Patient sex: F
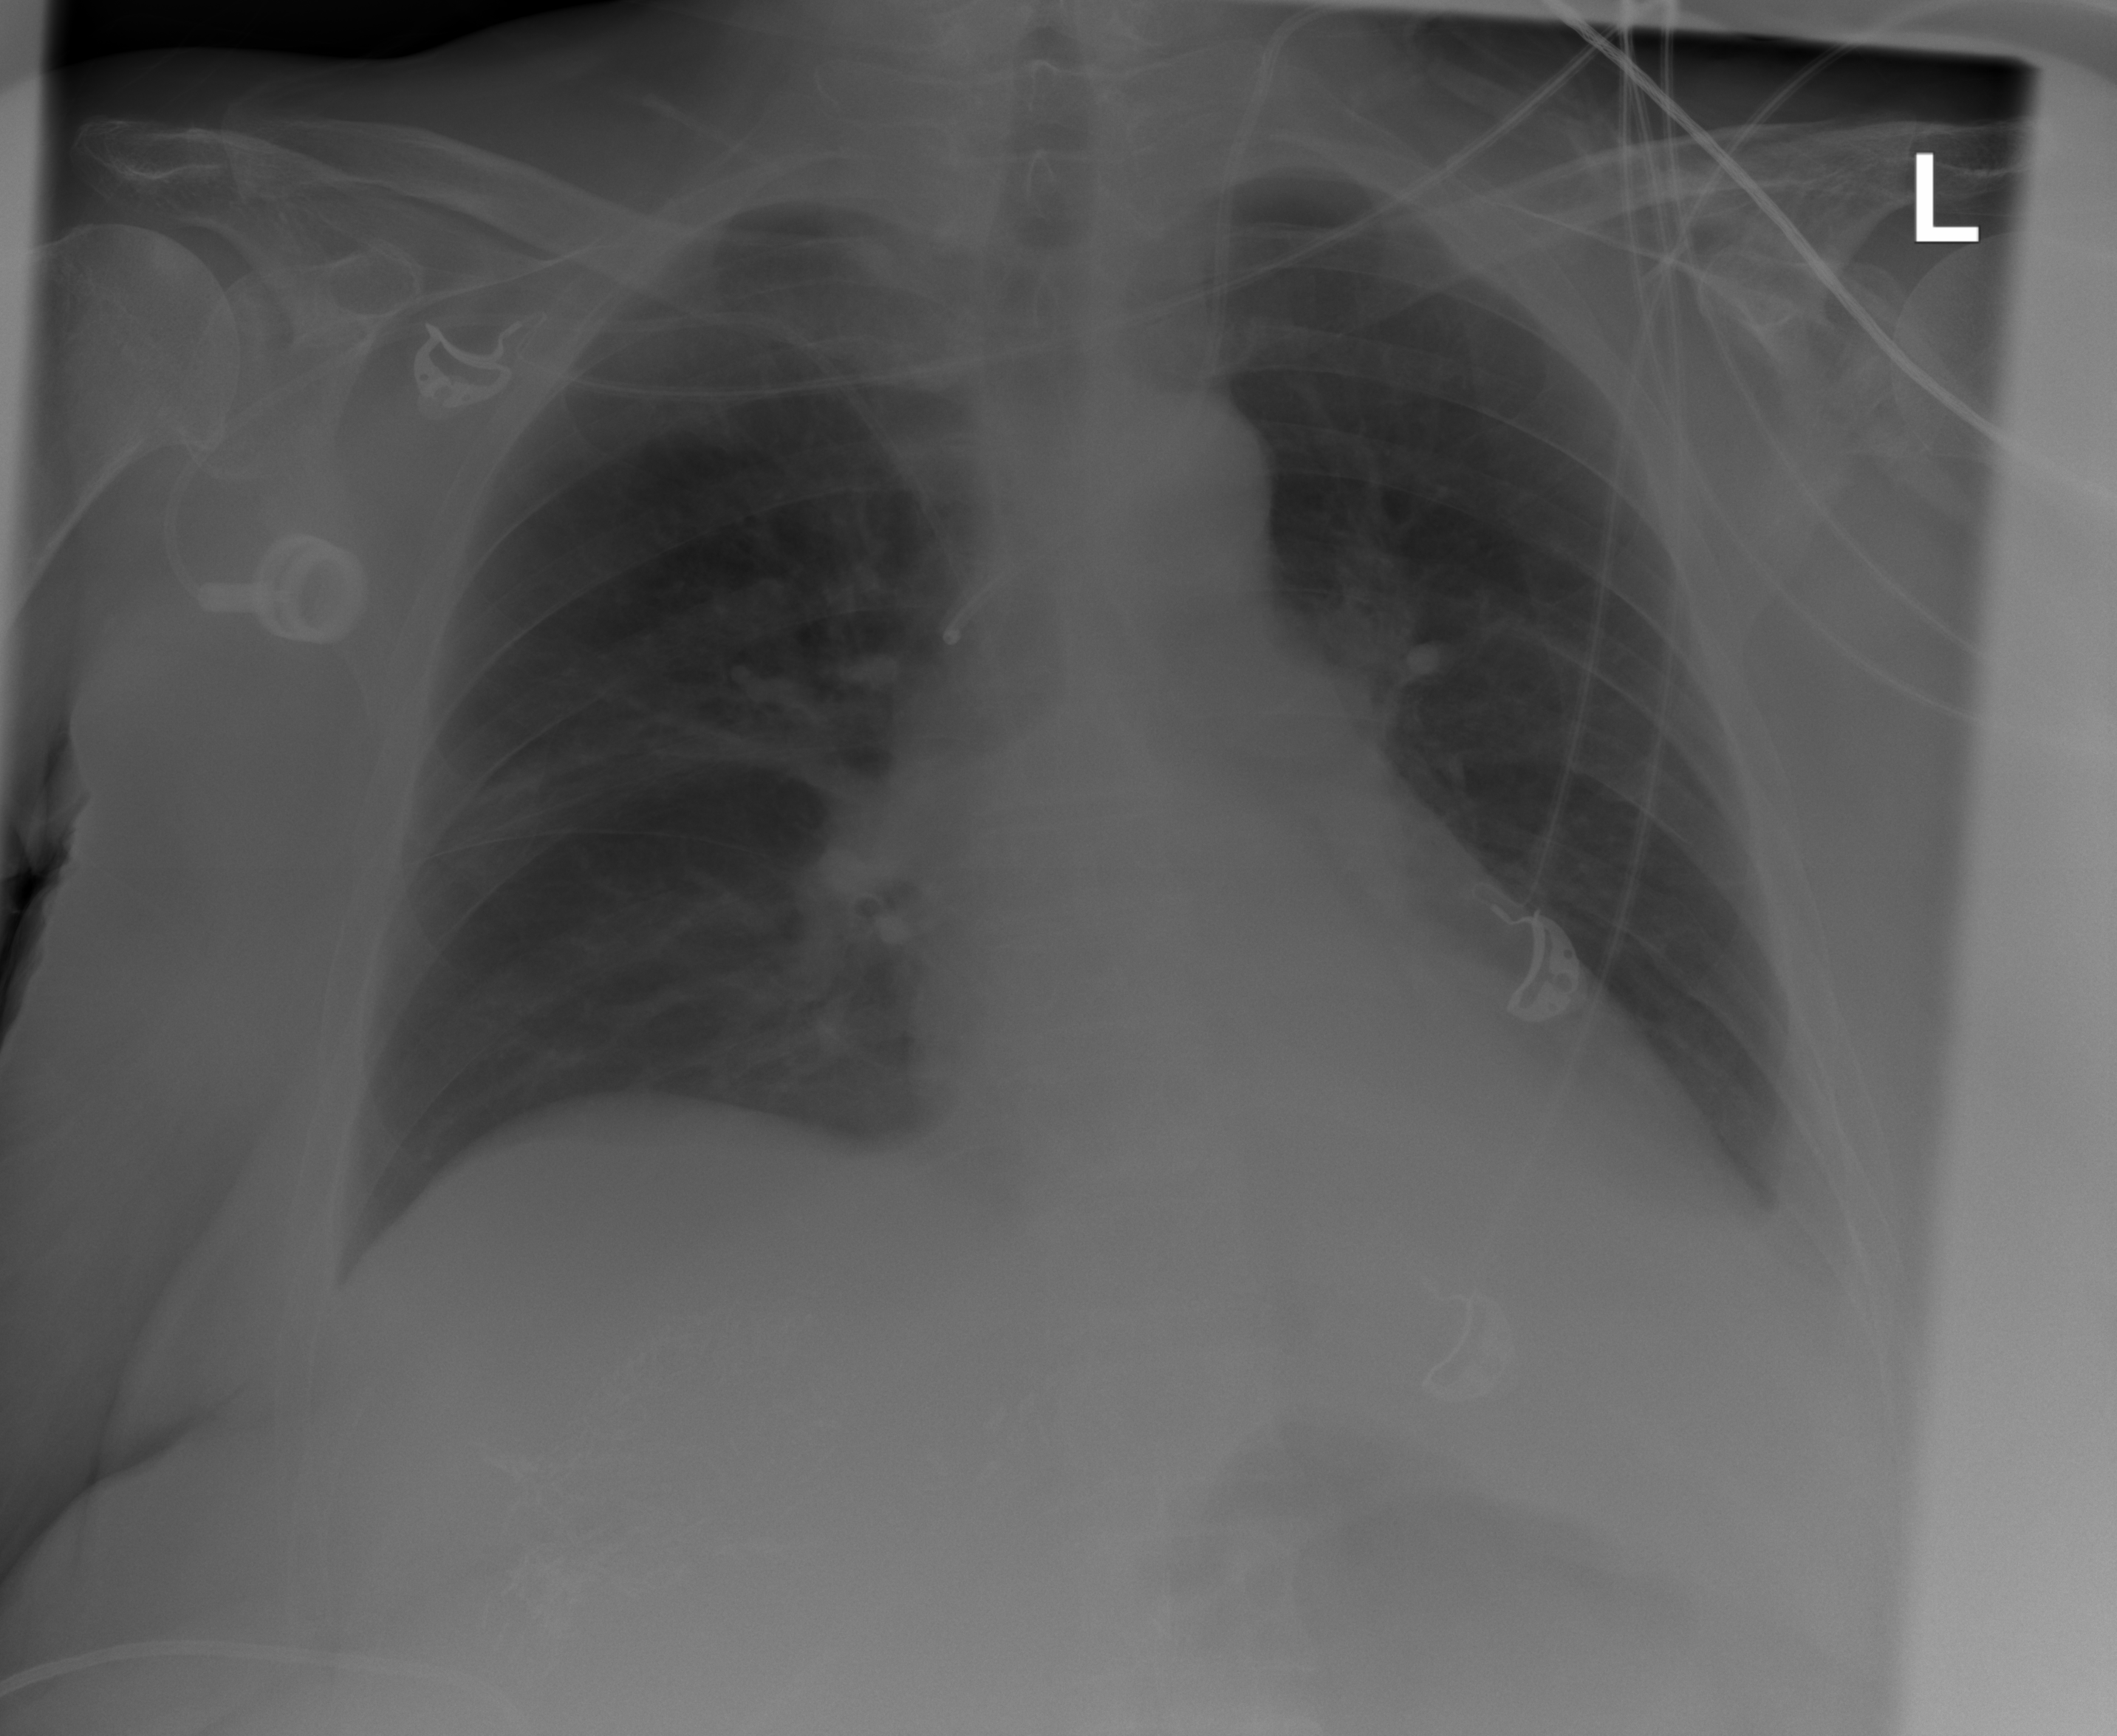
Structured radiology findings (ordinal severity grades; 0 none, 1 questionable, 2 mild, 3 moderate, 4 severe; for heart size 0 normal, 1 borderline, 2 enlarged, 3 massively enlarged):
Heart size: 0
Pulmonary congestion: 0
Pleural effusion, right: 0
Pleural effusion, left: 2
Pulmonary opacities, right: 0
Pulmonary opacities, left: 0
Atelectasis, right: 0
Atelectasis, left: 0